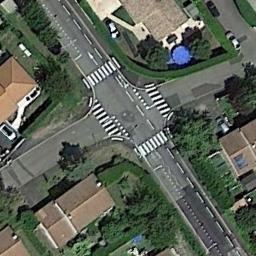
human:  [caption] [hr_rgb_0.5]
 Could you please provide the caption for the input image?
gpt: There are many houses with brown roofs and many trees around the intersection .

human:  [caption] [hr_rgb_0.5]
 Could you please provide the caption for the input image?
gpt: There are zebra crossings at intersections .

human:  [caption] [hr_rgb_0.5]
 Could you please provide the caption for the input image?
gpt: There are some brown buildings and green trees around the intersection .

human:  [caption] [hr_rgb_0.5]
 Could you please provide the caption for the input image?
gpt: A tilted intersection with some crosswalks located in a dense residential area .

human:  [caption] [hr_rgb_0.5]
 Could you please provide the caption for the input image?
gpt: The intersection is surrounded by four red houses .